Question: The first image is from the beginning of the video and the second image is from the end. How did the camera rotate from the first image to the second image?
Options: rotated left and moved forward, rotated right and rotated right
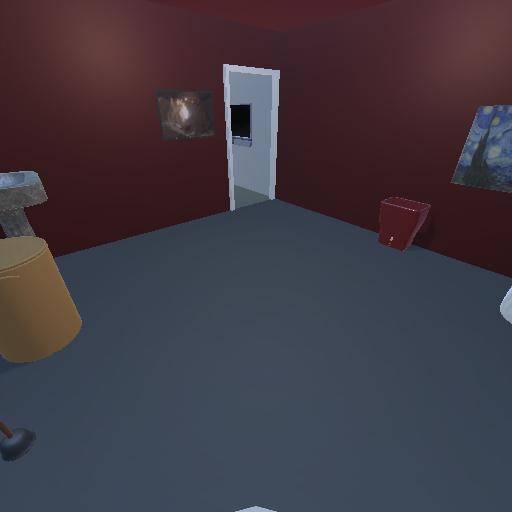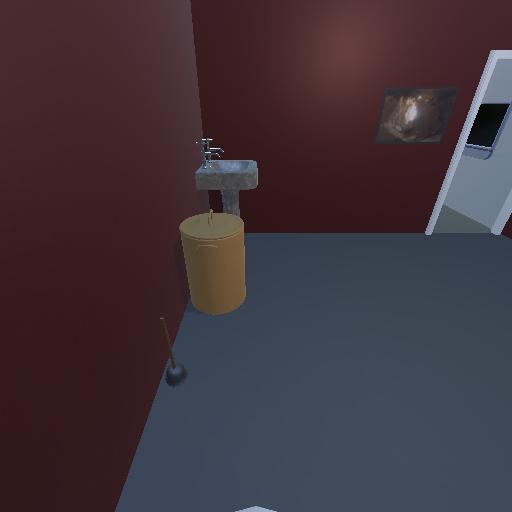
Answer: rotated left and moved forward